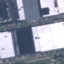
Land use / land cover: Industrial